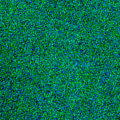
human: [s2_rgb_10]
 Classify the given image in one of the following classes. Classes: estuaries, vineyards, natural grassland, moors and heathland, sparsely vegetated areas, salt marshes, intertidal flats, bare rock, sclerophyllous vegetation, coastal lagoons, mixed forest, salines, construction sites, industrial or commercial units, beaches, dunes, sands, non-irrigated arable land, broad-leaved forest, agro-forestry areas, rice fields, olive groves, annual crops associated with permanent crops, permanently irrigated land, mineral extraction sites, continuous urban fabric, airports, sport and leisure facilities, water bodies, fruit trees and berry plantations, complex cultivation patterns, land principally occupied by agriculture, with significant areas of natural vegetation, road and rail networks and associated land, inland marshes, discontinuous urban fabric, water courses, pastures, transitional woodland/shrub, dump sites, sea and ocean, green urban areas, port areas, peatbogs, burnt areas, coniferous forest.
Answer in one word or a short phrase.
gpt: sea and ocean